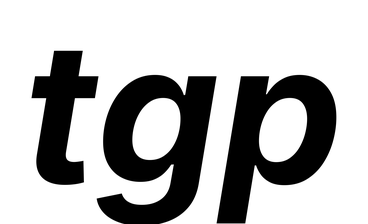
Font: Inter-Italic_Bold_Italic